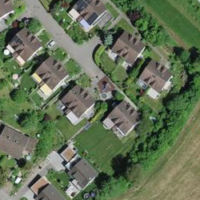
EUNIS habitat code: 55
Species observed at this site:
Lonicera caerulea